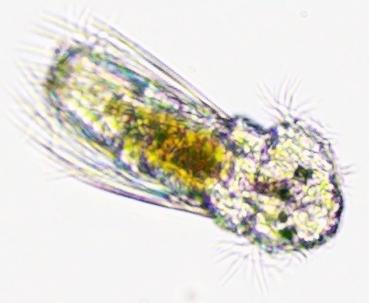
Label: Zooplankton